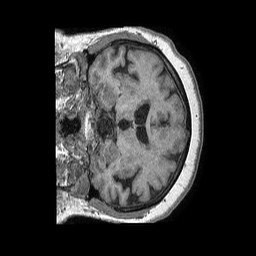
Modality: T1w
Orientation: coronal
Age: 72
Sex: female
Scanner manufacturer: philips
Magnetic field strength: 1.5 T
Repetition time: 0.007761 s
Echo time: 0.003614 s